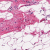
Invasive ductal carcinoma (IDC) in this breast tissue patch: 0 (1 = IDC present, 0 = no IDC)